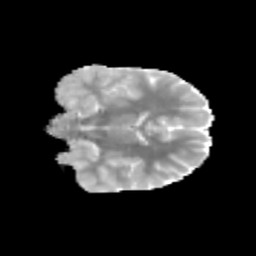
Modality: MD
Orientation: coronal
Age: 10
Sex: male
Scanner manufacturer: siemens
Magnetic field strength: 3 T
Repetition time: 3.8 s
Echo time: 0.07 s